Interaction volume radius: 10 \u00c5
Interaction volume height: 15 \u00c5
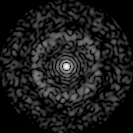
Disorder parameter: 0.8066